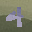
Label: 4